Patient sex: F
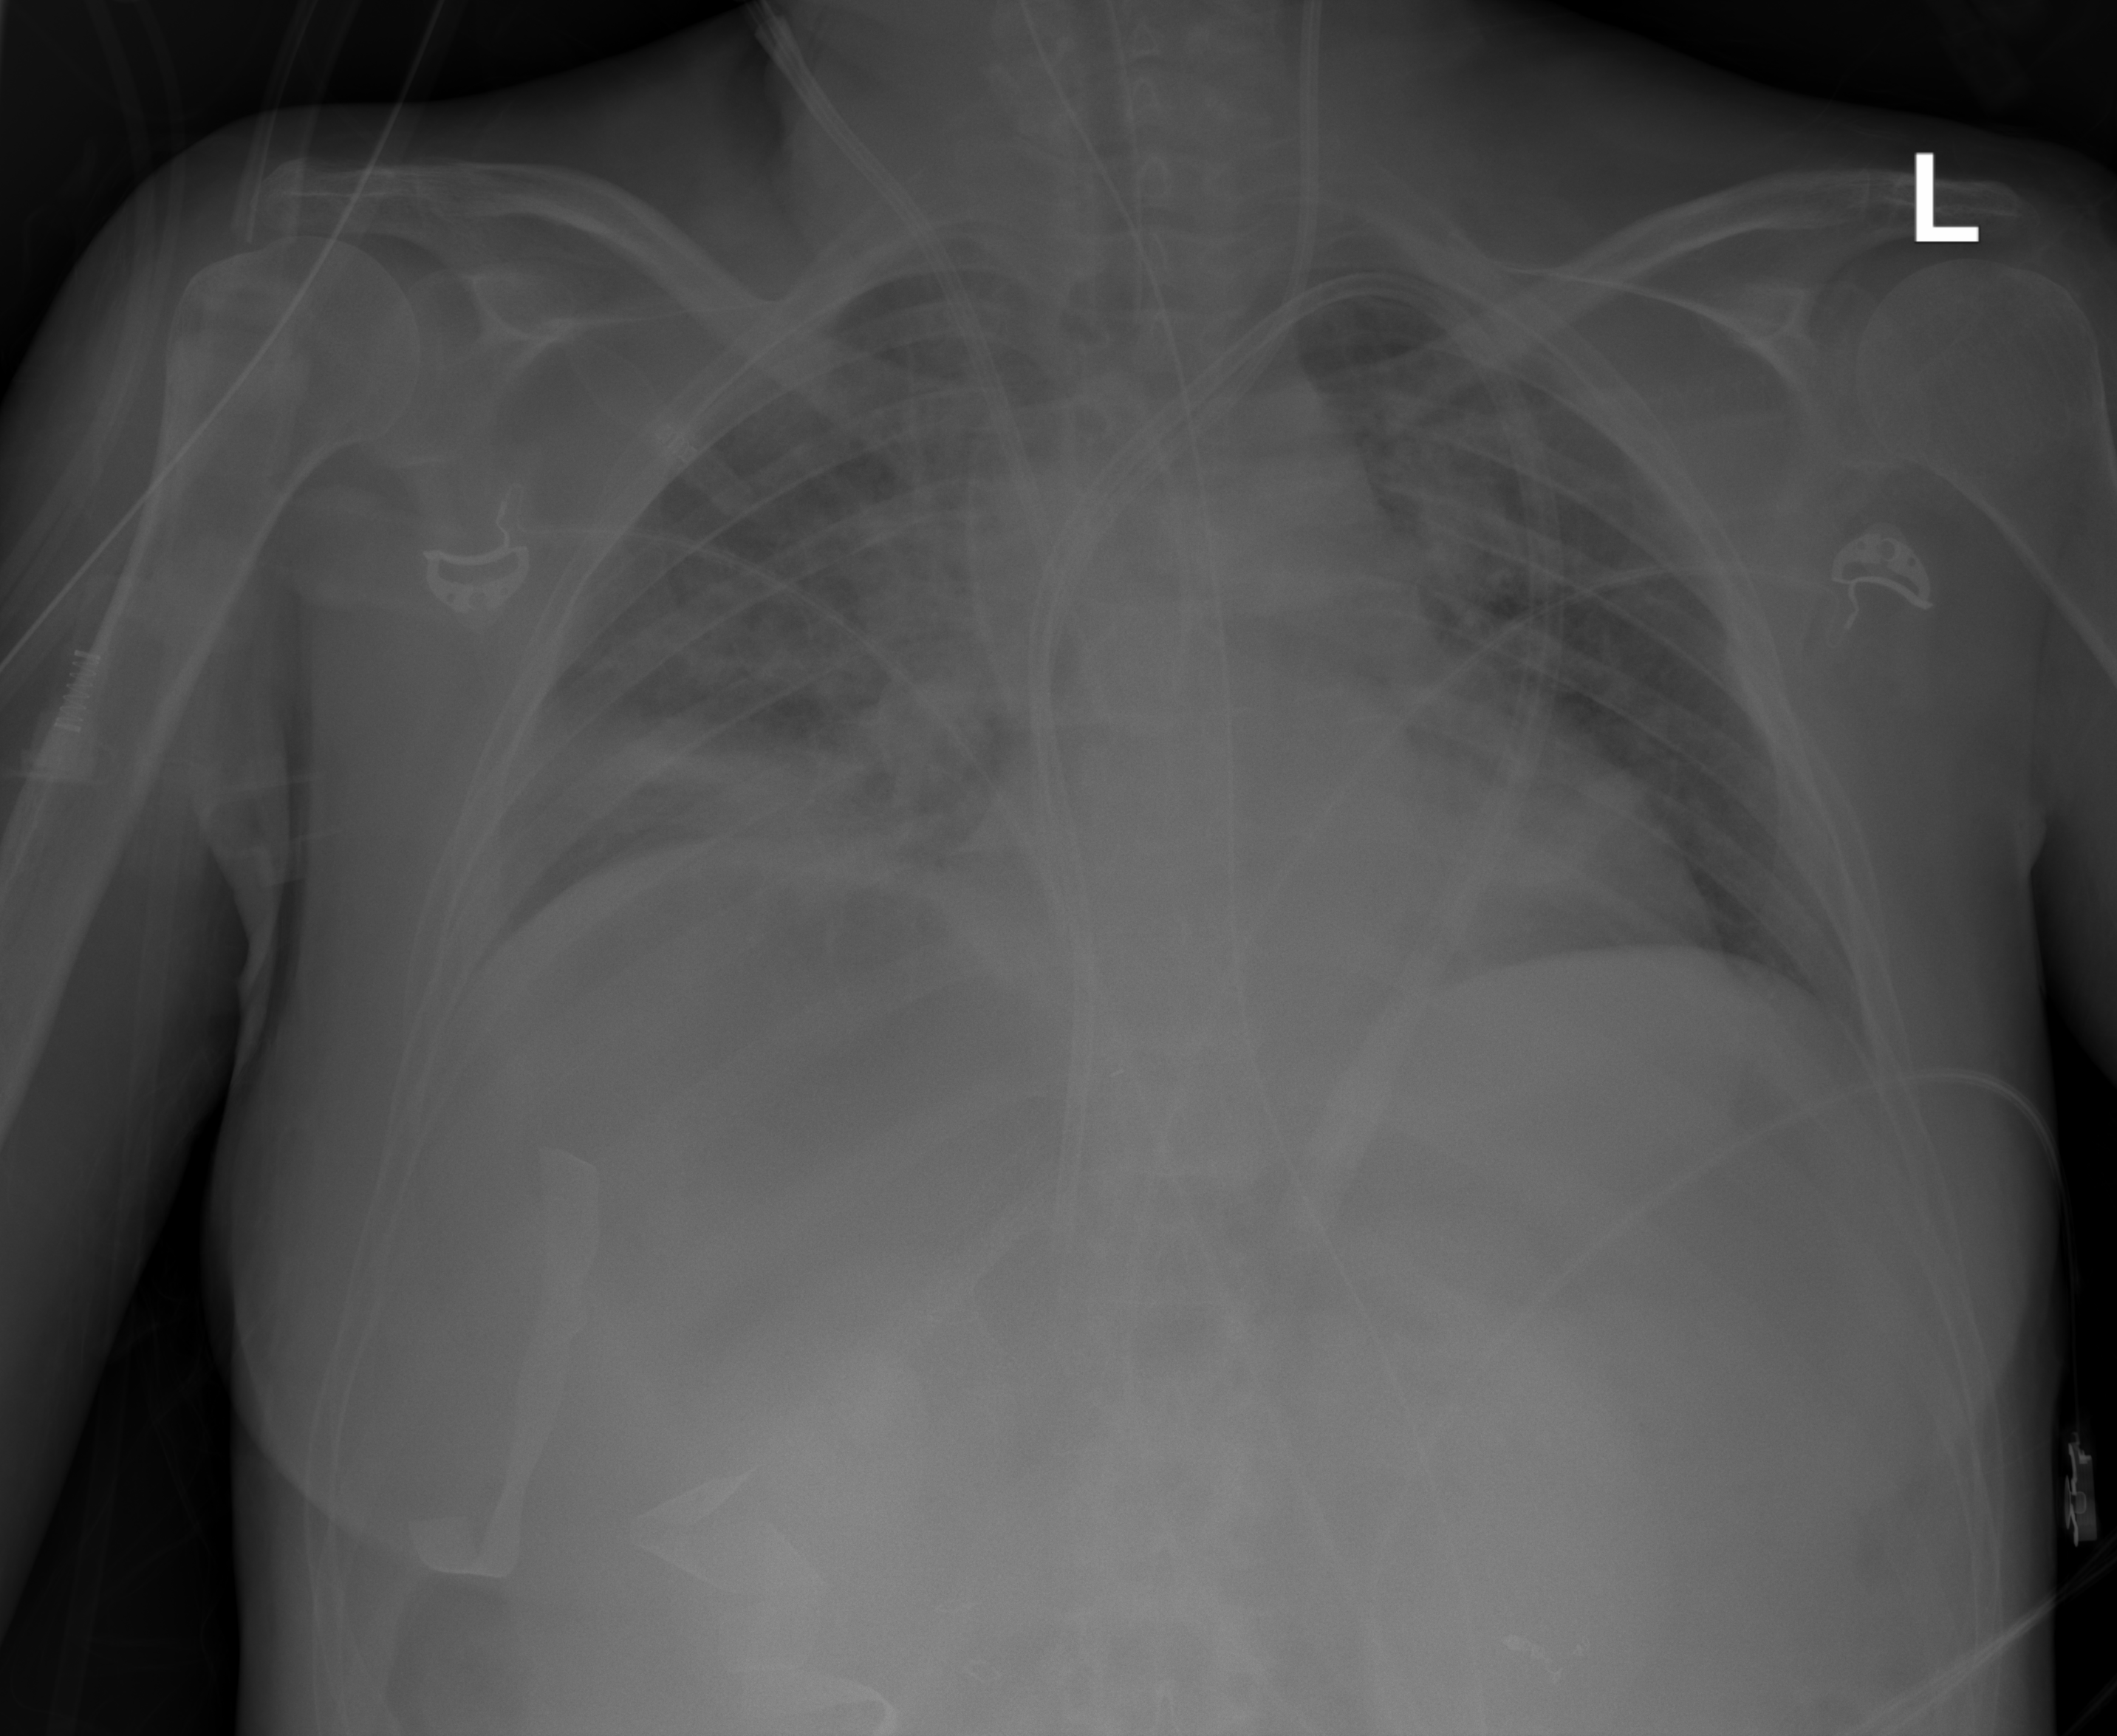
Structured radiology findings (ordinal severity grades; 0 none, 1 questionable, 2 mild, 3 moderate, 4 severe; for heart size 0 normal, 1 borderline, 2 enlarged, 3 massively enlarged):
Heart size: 2
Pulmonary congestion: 2
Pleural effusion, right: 2
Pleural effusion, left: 1
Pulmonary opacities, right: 3
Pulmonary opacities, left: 2
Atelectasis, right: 2
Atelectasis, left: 1